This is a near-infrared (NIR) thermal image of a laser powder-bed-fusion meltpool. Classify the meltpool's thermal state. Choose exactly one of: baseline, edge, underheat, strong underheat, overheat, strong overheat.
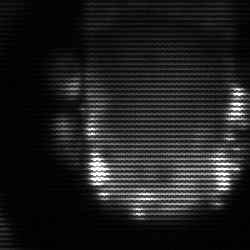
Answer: baseline